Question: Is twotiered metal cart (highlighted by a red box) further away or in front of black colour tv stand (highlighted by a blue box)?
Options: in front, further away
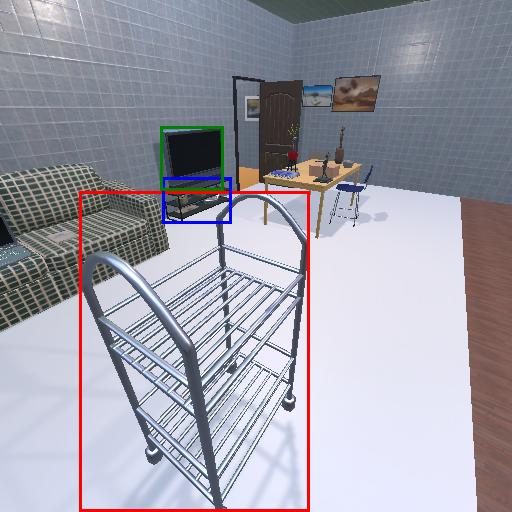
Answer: in front